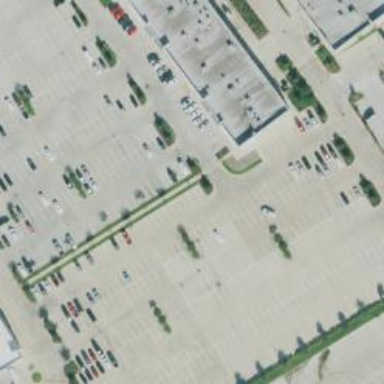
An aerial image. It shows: Parking area.